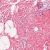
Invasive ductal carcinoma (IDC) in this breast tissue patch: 0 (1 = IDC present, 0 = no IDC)